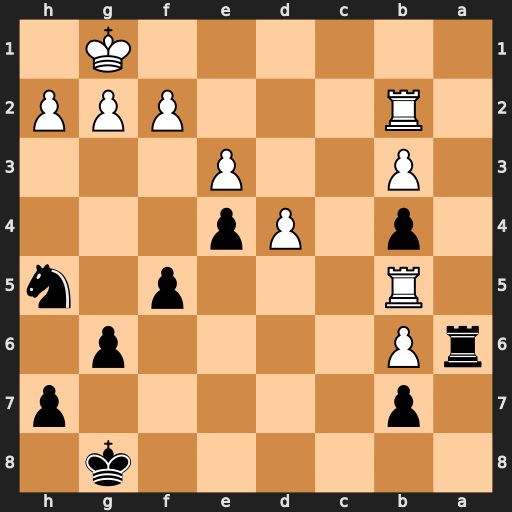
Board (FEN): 6k1/1p5p/rP4p1/1R3p1n/1p1Pp3/1P2P3/1R3PPP/6K1
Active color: b
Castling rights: -
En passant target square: -
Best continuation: Ra1+ Rb1 Rxb1#